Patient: sex F, age 63
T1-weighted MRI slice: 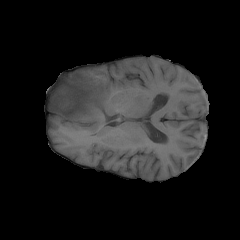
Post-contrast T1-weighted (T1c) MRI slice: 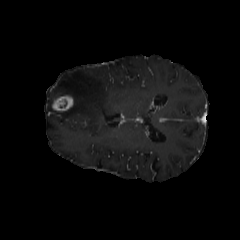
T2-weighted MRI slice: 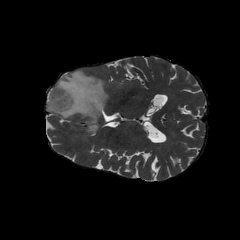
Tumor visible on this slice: yes
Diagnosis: Glioblastoma, IDH-wildtype
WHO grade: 4